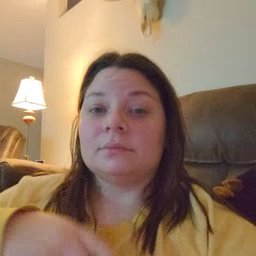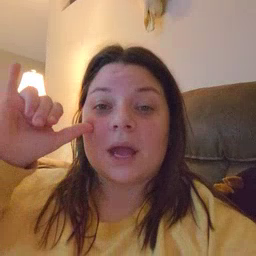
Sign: cow